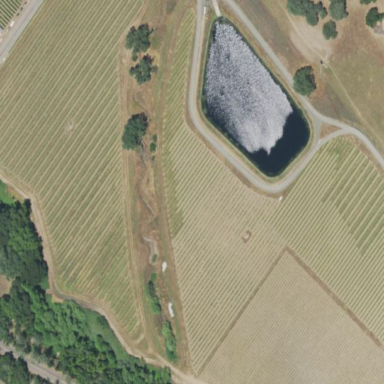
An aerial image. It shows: Vineyard growing wine grapes.